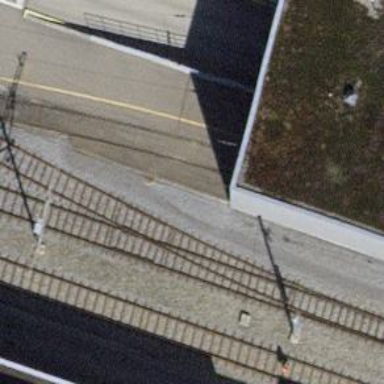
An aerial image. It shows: Single-track railway spur.